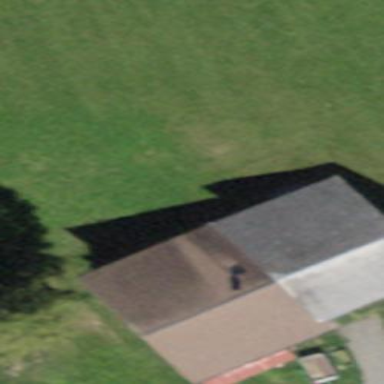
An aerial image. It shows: Rural barn.